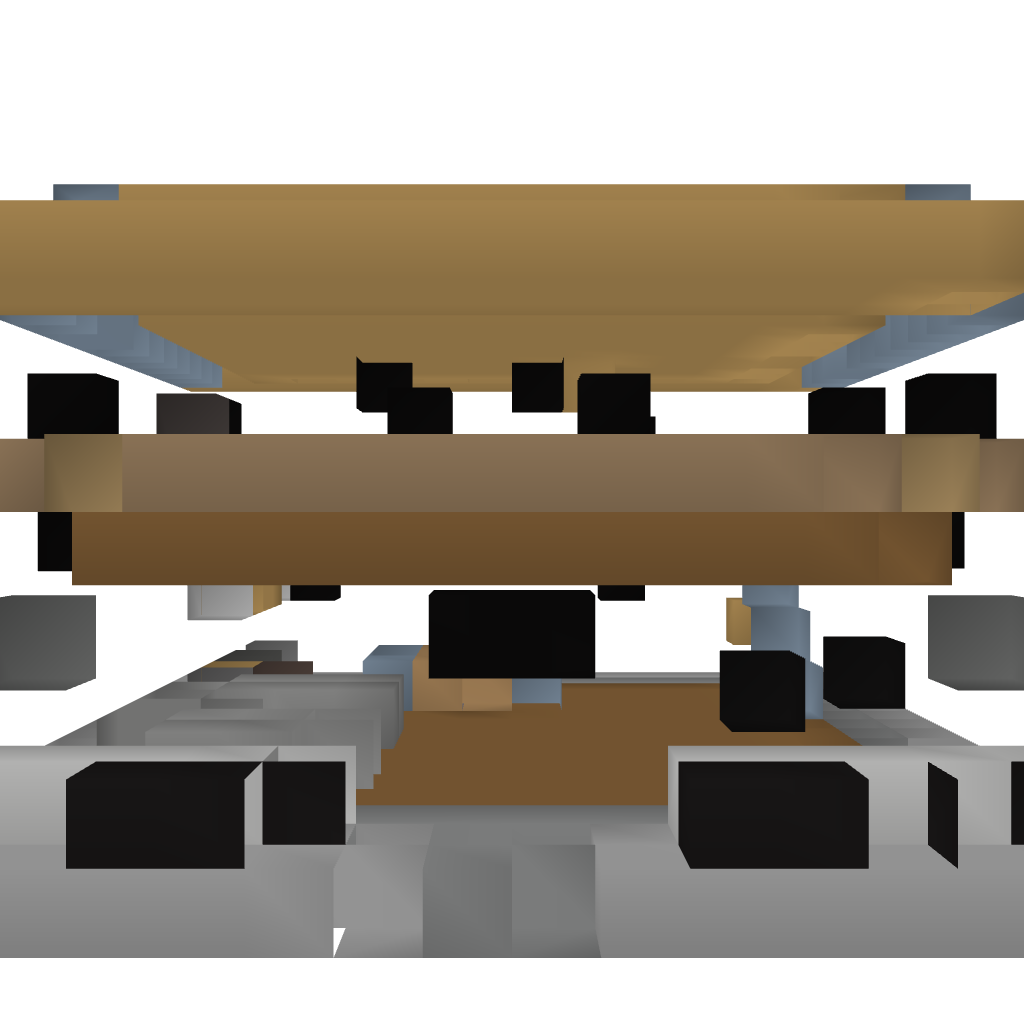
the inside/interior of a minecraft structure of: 2-story Wood House (CF)